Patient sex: M
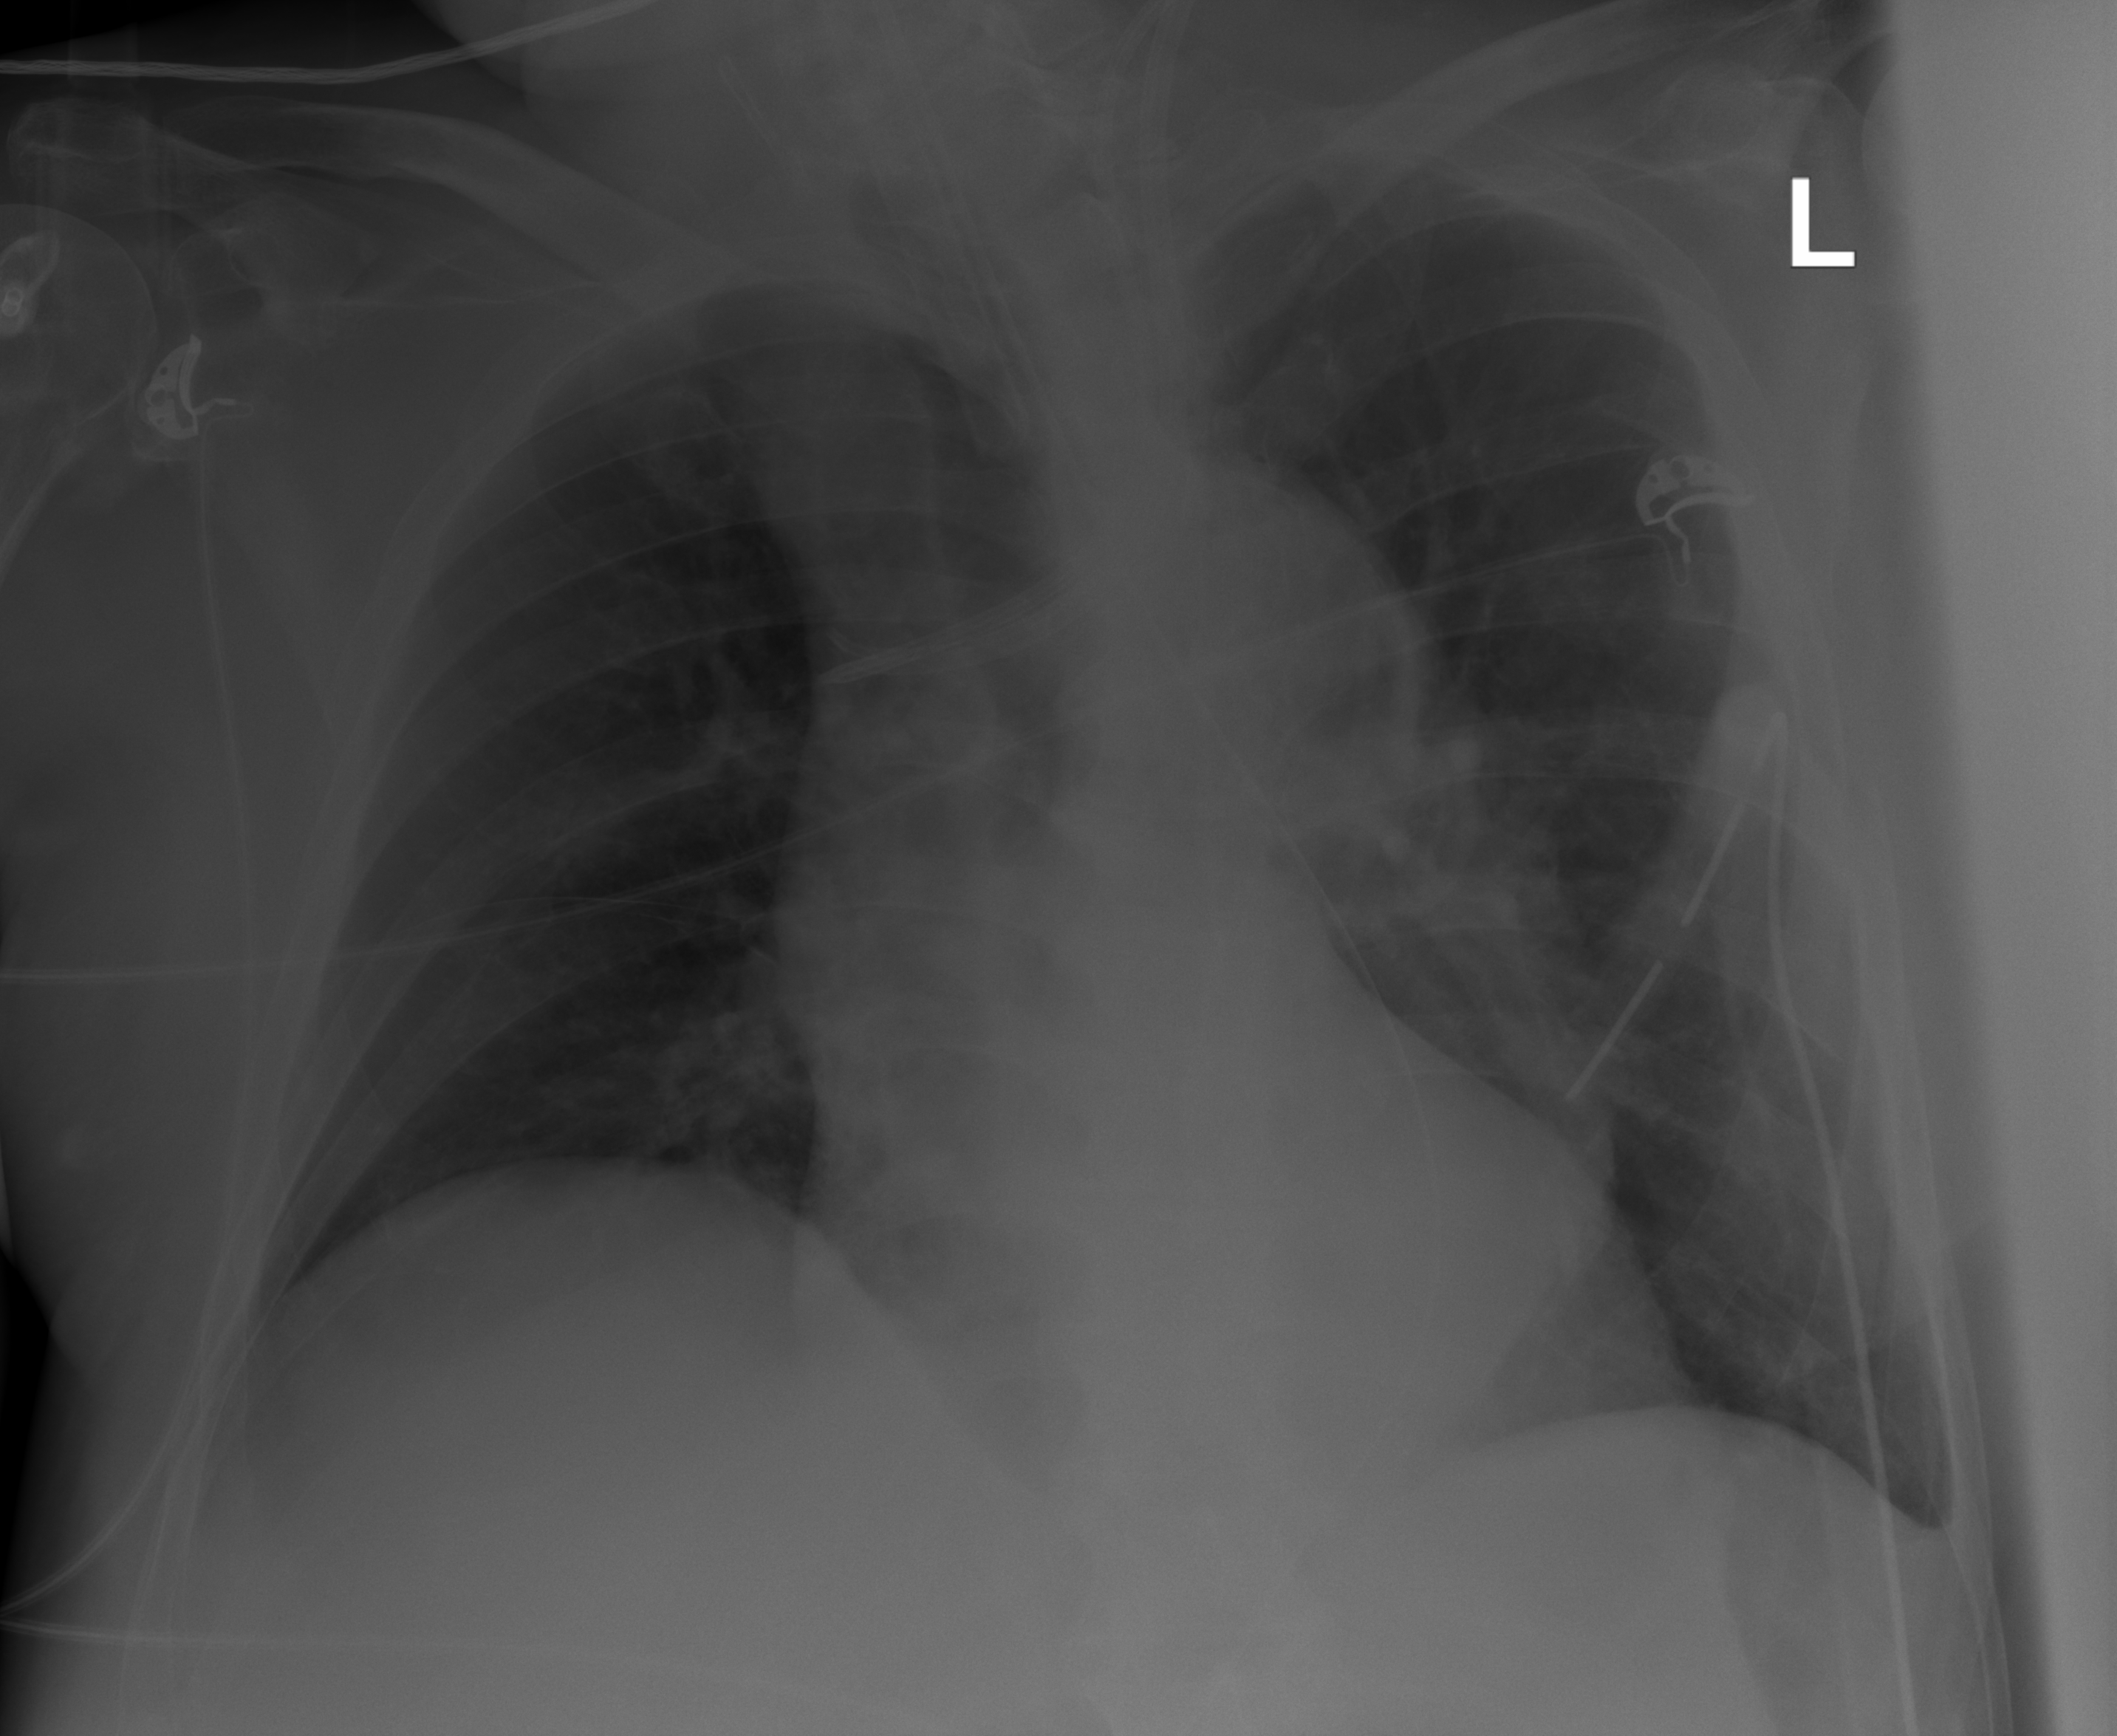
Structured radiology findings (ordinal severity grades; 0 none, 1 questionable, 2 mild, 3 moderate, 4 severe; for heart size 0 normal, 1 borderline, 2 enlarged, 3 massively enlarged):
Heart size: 0
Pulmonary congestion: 0
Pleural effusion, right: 0
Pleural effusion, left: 0
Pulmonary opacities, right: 2
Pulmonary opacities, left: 1
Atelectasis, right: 1
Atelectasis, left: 0